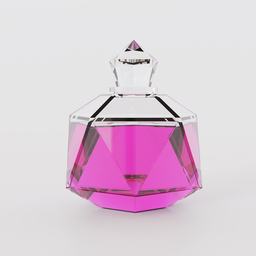
Label: tools